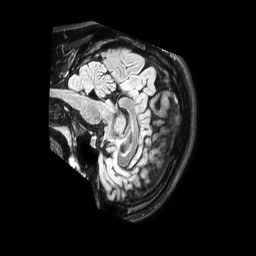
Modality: FLAIR
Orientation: sagittal
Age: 22
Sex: male
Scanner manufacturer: philips
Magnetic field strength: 1.5 T
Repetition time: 4.8 s
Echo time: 0.316 s